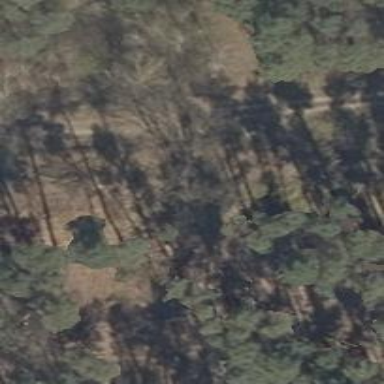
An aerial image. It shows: Hunting stand.